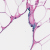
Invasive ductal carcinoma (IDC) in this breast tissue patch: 0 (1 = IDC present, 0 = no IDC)